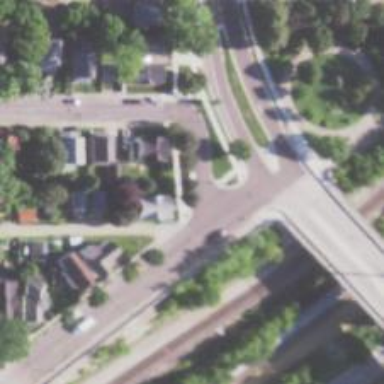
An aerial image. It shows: Stop road.